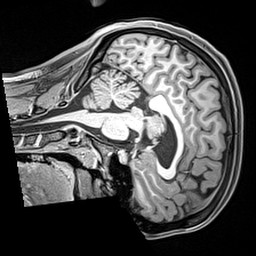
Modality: T1w
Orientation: sagittal
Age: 24
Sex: female
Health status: healthy
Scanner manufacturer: siemens
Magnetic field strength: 3 T
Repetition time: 2.4 s
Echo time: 0.00217 s